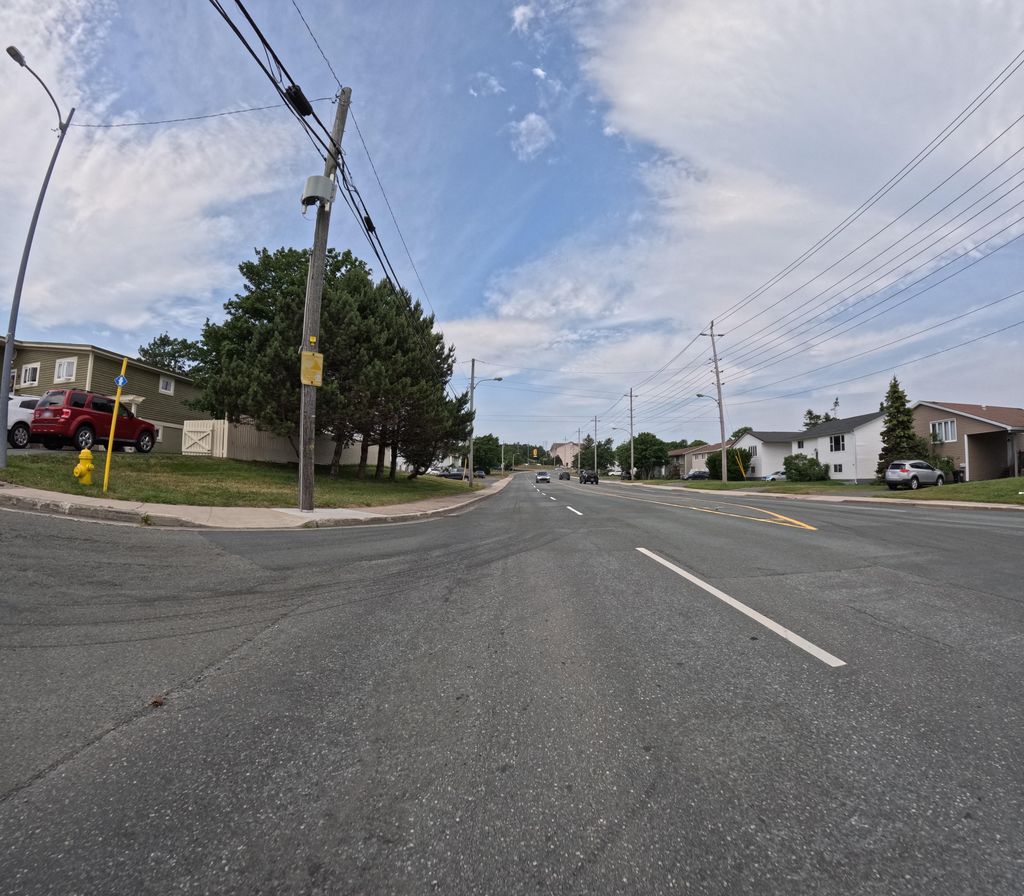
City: st_johns